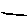
Label: house